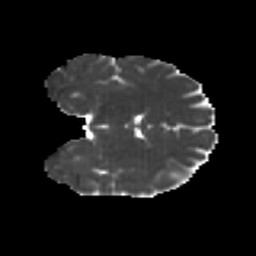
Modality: MD
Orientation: coronal
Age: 27
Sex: male
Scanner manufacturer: ge
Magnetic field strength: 3 T
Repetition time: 7.8 s
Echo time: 0.0606 s